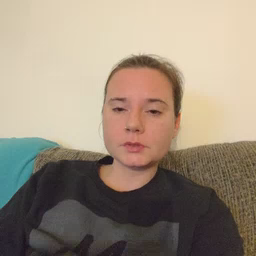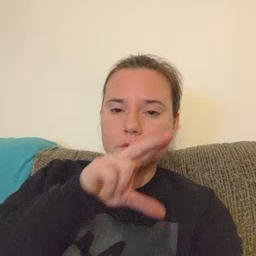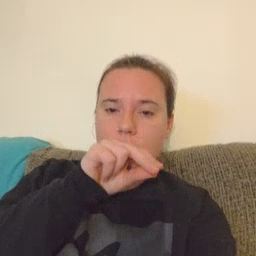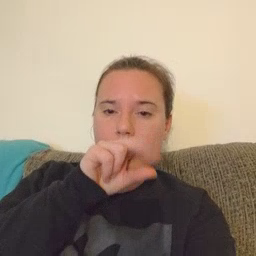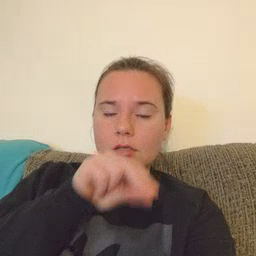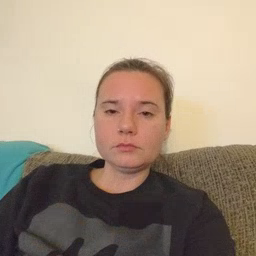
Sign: duck